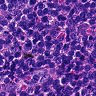
Metastatic tissue present: no